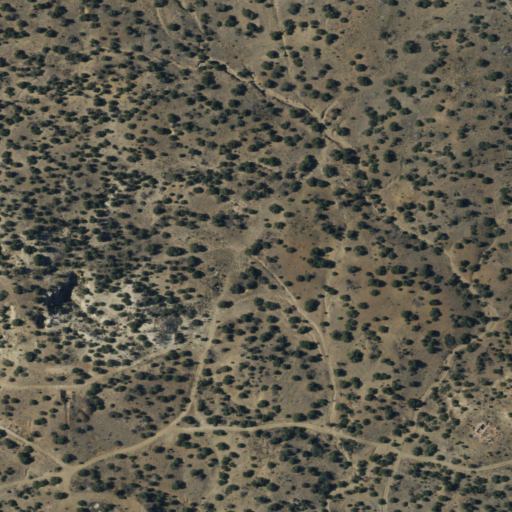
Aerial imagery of mountain in New Mexico named Mount Chalchihuitl containing shrub and grassland